Field crop: maize
Growth stage: 2
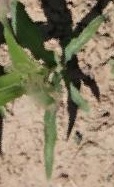
Species: maize